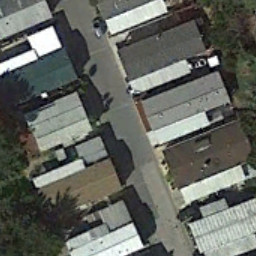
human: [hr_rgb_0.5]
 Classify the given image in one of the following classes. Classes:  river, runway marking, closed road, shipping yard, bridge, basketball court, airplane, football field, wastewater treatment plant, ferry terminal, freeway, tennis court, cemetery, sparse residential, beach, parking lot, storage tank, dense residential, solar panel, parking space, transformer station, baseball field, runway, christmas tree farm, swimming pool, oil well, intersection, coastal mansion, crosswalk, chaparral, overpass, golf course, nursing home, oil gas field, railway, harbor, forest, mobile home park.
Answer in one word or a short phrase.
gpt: mobile home park